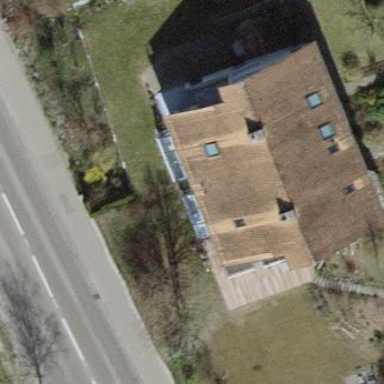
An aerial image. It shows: Building with tile roof.